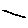
Label: line